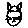
Label: cat